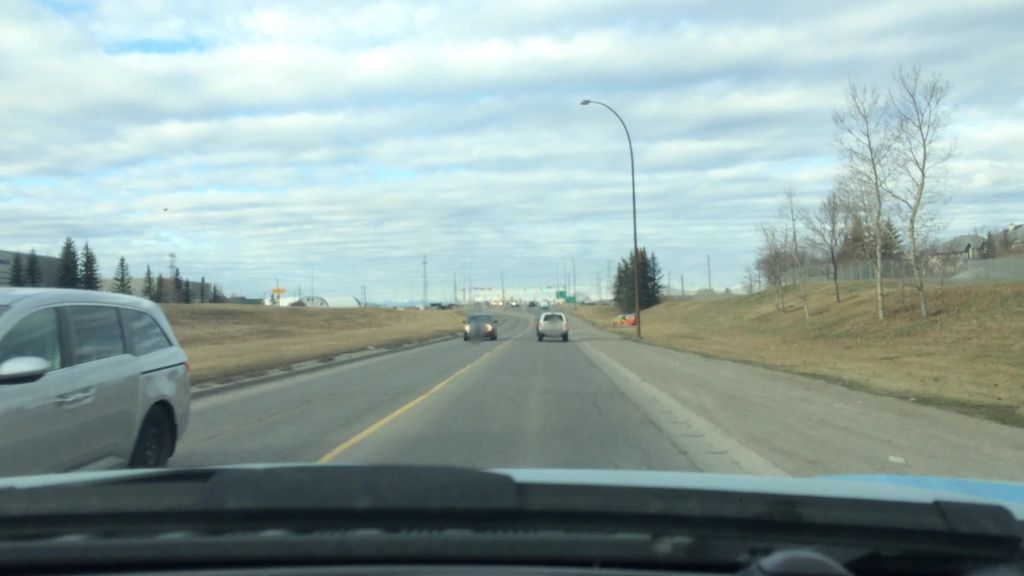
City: calgary